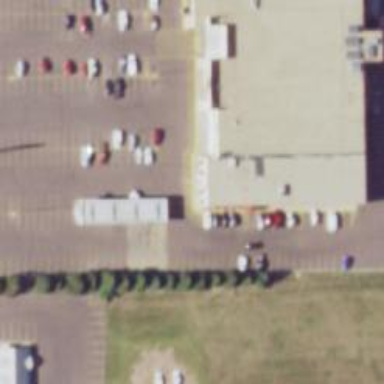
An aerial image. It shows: Convenience shop.